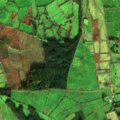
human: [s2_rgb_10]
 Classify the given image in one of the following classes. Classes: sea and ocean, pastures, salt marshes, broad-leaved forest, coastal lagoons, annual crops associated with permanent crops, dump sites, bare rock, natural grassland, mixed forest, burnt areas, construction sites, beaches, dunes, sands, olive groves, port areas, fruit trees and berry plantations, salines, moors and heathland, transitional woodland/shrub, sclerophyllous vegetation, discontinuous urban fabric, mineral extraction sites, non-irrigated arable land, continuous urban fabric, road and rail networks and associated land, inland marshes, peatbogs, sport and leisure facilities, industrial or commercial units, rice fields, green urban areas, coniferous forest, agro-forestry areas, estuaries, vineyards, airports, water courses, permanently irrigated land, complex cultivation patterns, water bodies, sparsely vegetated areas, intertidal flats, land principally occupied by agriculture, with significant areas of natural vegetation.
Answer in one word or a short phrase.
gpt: pastures